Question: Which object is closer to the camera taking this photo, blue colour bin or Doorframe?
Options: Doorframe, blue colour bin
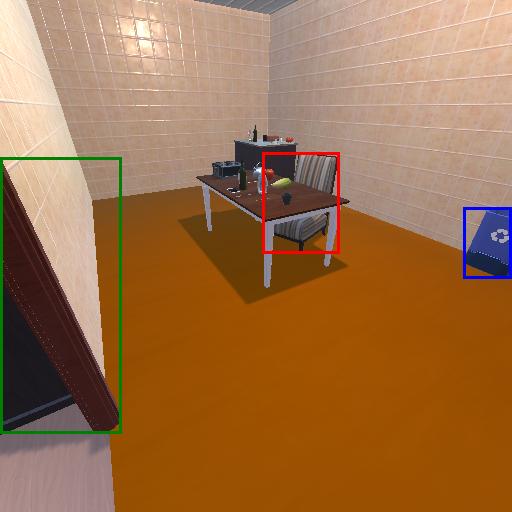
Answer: Doorframe